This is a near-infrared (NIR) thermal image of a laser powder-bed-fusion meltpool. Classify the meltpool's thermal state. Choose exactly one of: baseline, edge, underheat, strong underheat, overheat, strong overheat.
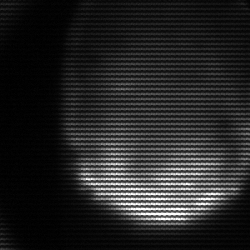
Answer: edge